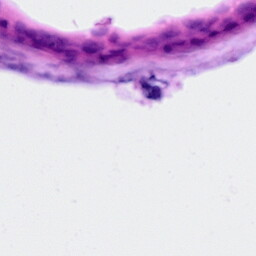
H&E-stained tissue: Ovarian